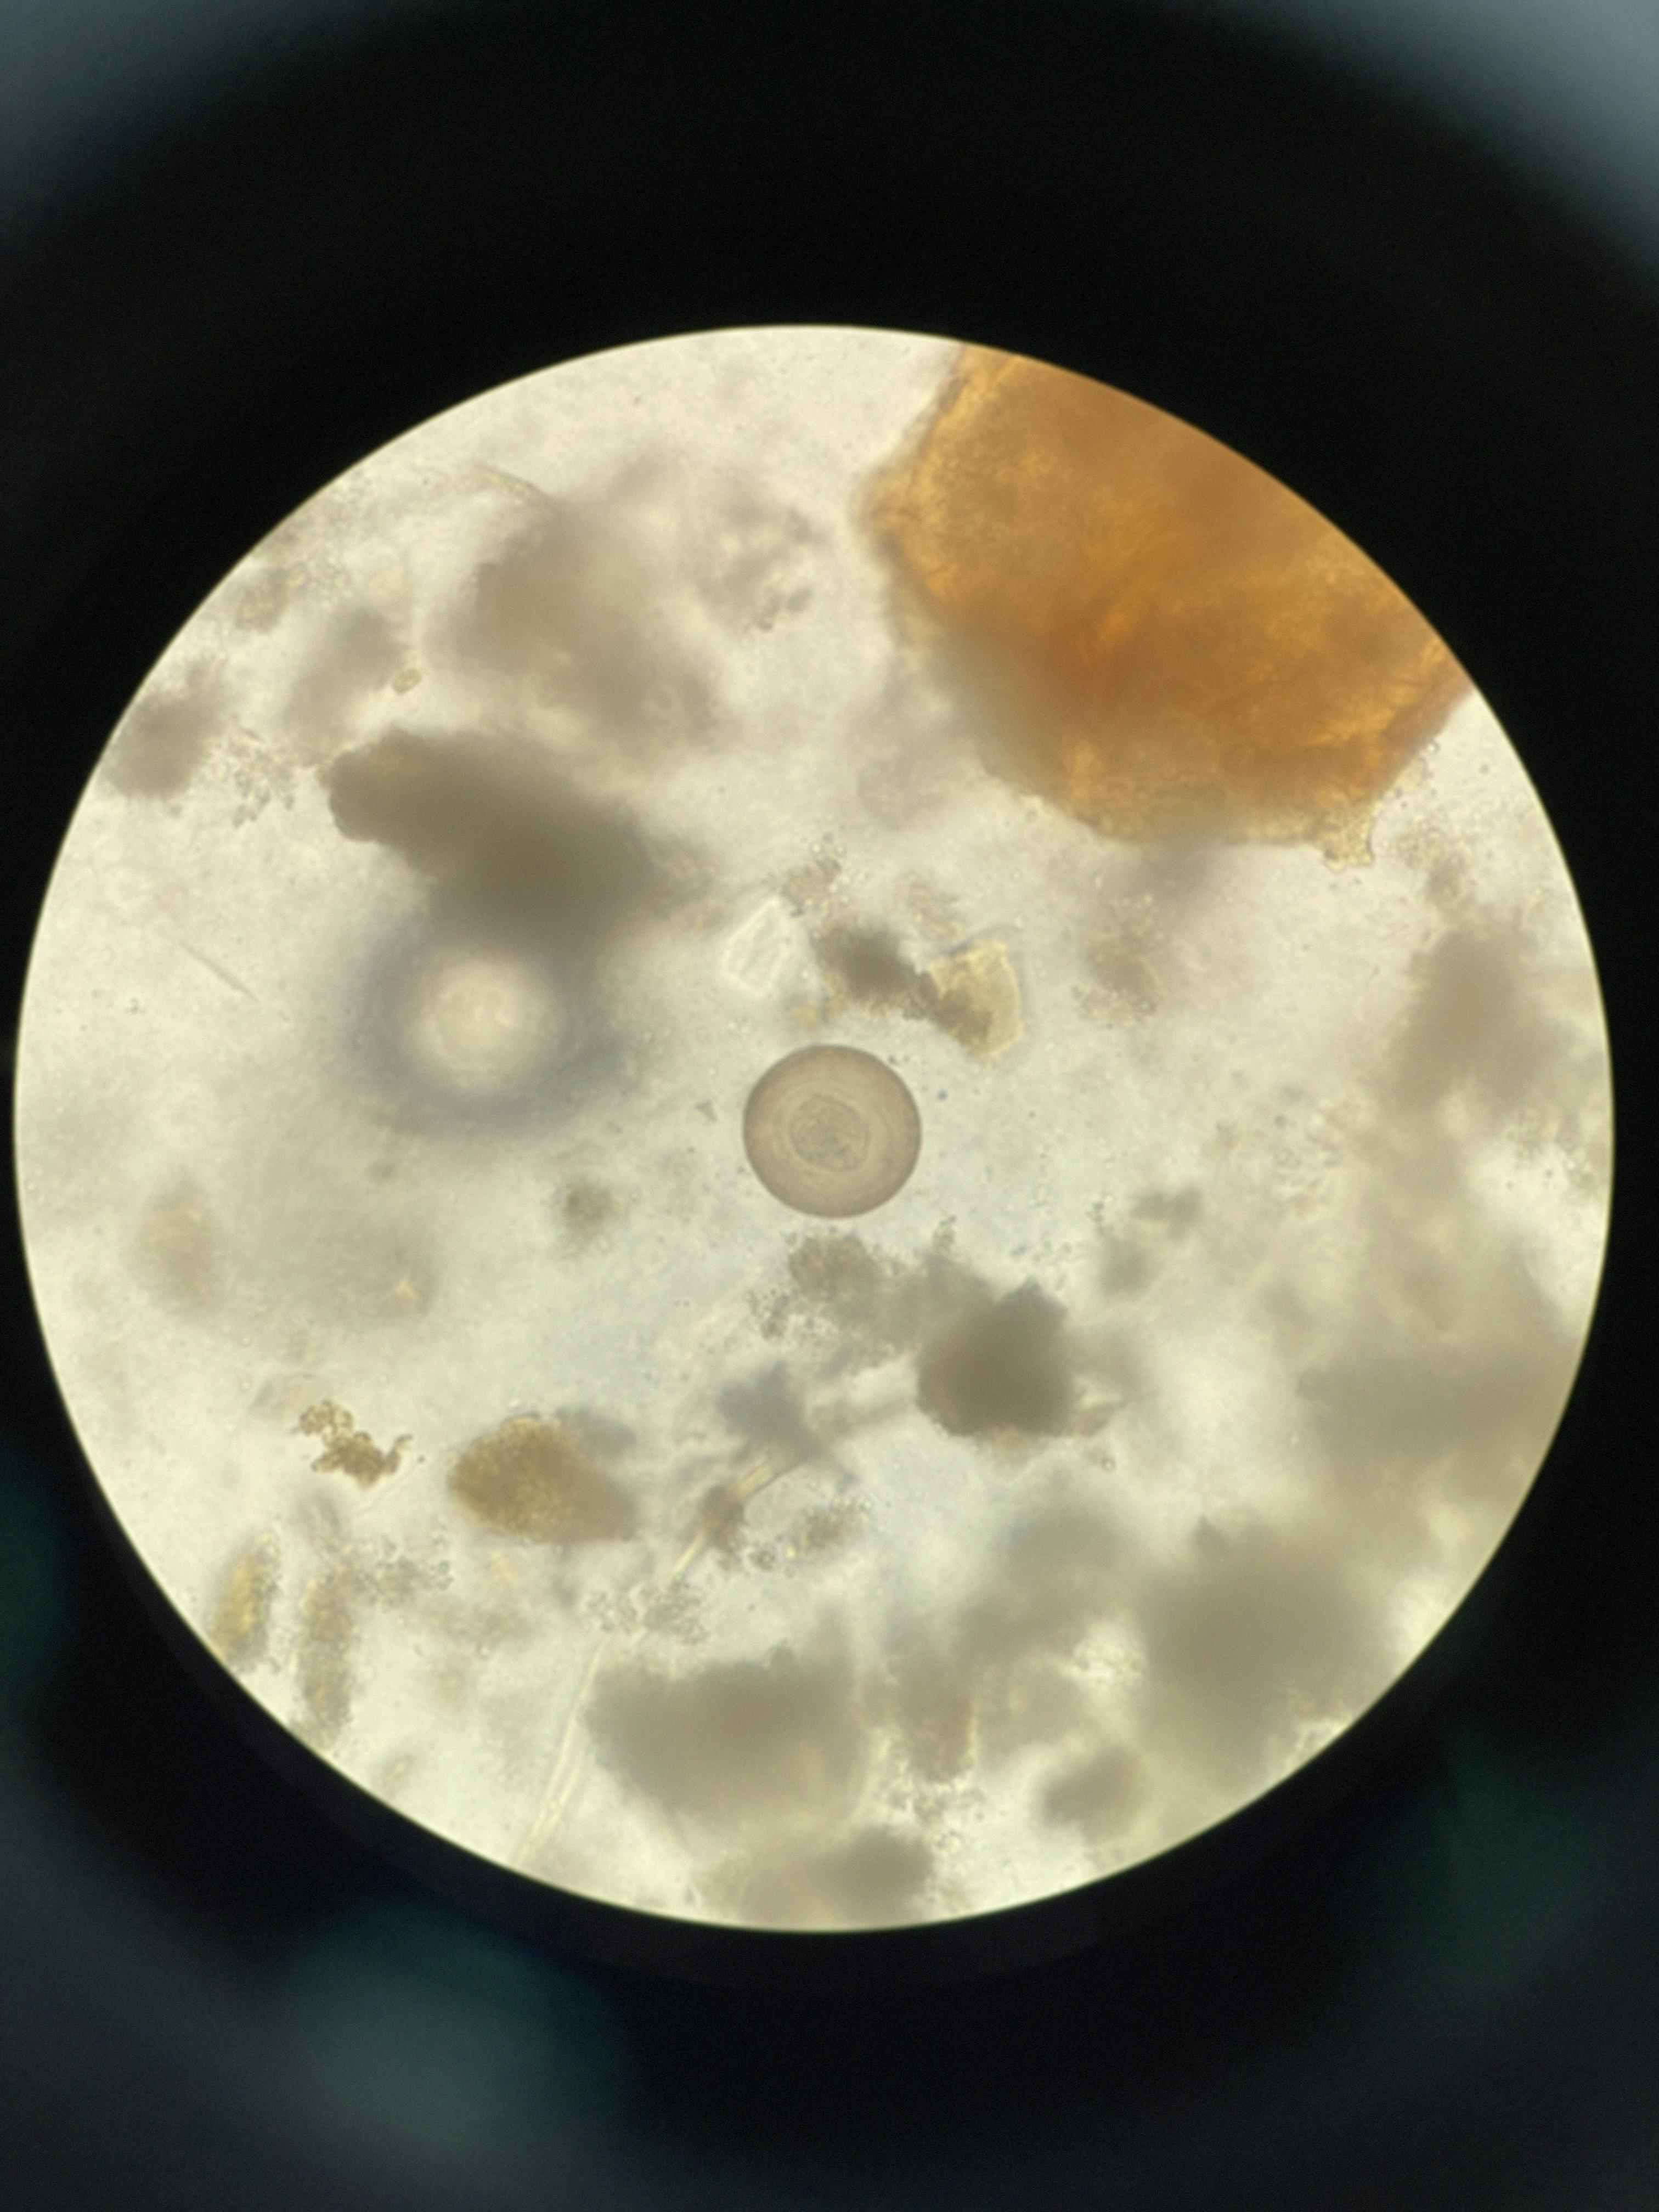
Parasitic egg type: Hymenolepis diminuta